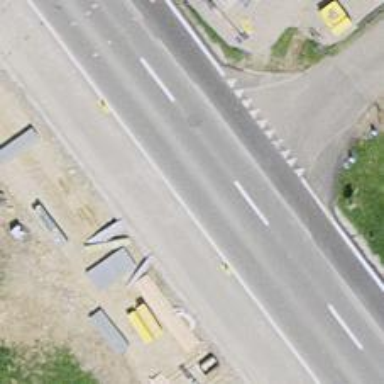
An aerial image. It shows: Service road with smooth asphalt surface of the highest grade.